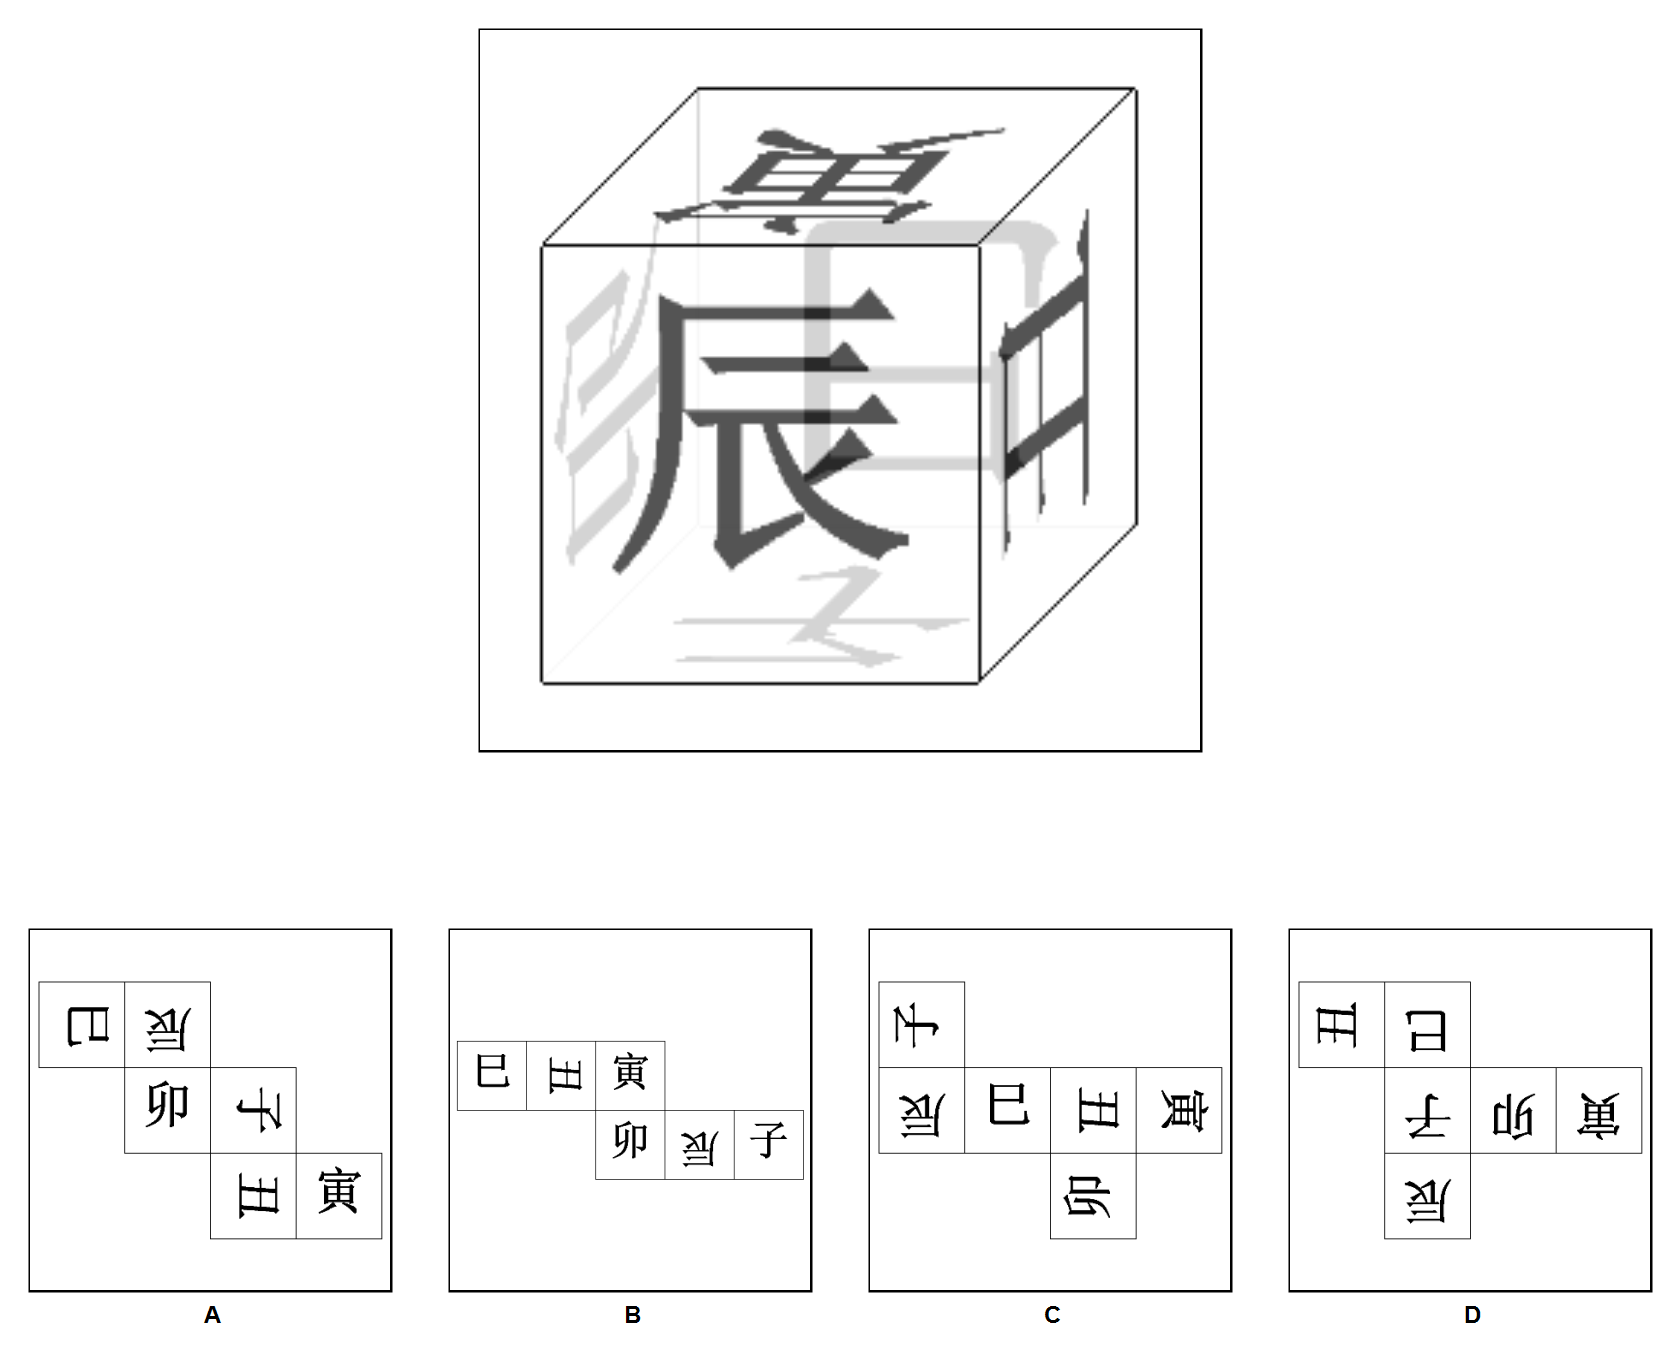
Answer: D